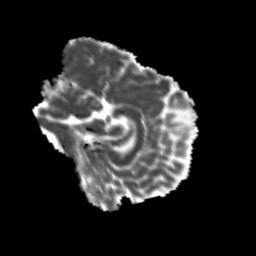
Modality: MD
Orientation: sagittal
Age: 21
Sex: female
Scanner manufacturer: siemens
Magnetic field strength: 3 T
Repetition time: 3.5 s
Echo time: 0.104 s